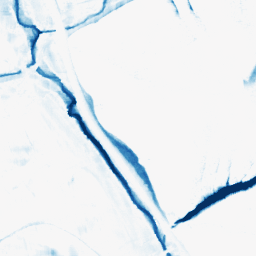
Category: morphological
Decomposition family: morphological_square
Decomposition parameters: operation: closing
size: 15
Upsampling method: quadratic
Upsampling parameters: scale: 4
Upsampling scale: 4